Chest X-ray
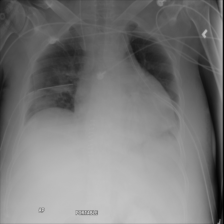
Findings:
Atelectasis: positive
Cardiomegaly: negative
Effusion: negative
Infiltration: positive
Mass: negative
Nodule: negative
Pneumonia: negative
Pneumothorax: negative
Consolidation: negative
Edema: negative
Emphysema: negative
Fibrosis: negative
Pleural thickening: negative
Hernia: negative